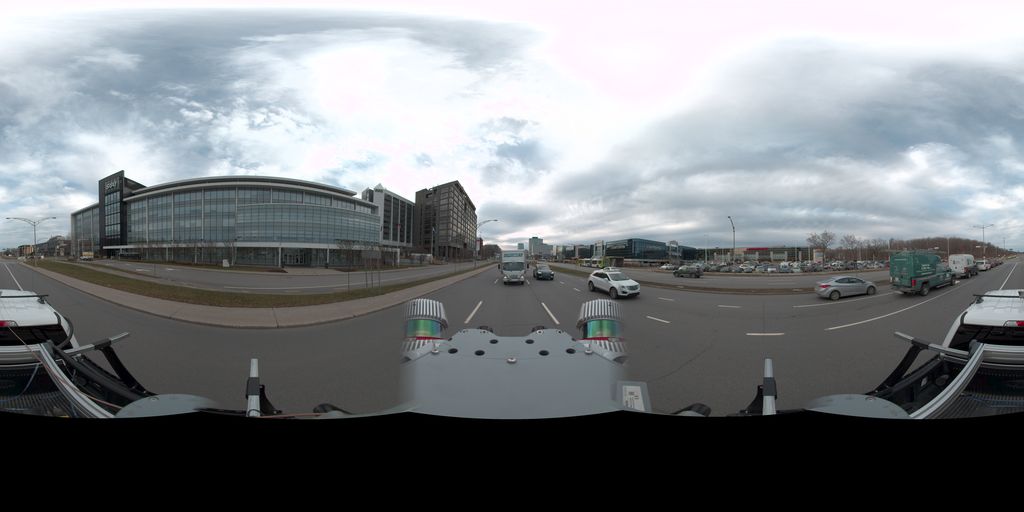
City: quebec_city